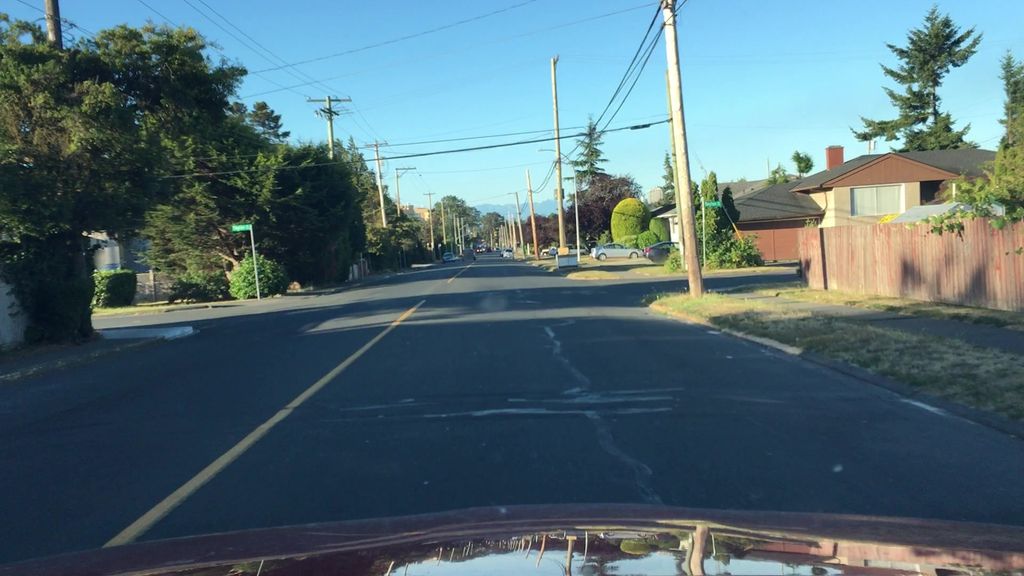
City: victoria